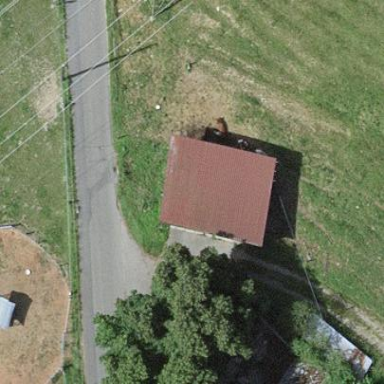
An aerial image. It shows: Garage building.